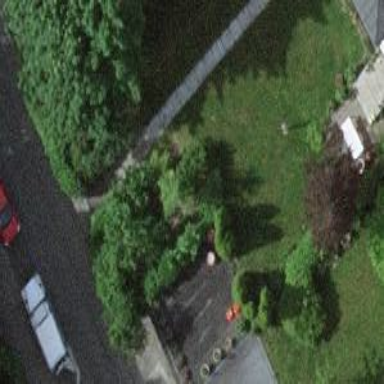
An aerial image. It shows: Group of garages.